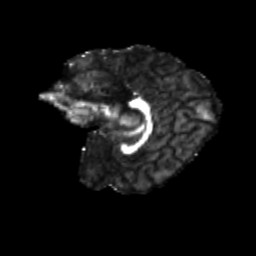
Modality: FA
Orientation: sagittal
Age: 12
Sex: female
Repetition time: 9.5 s
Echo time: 0.089 s